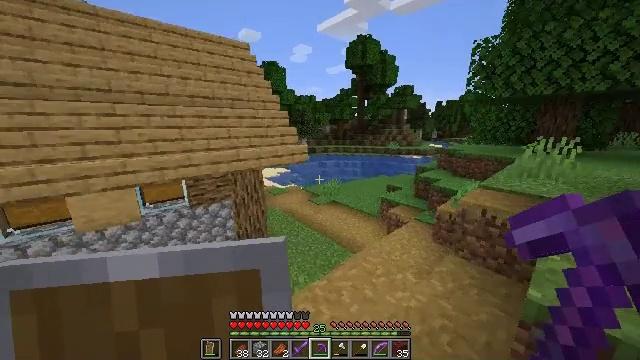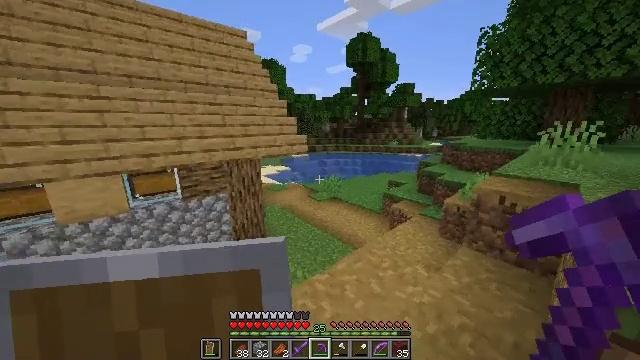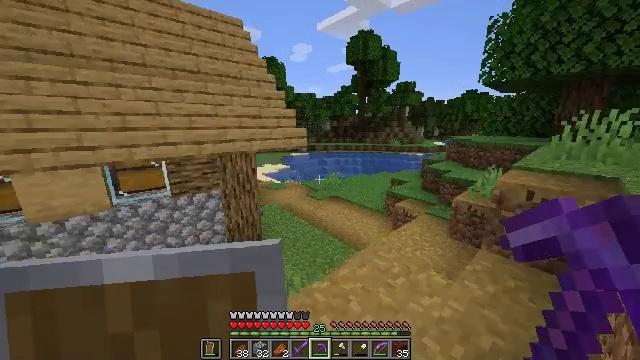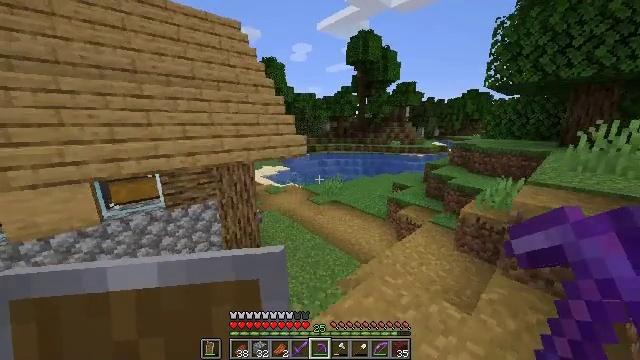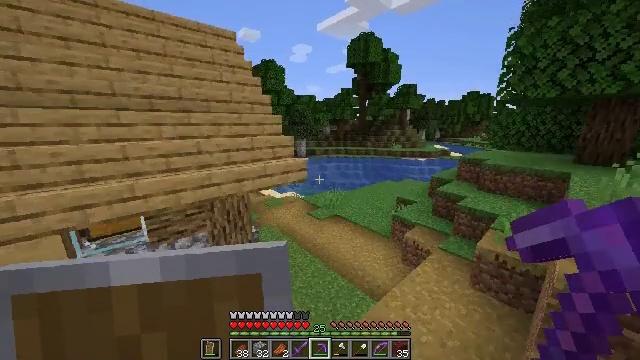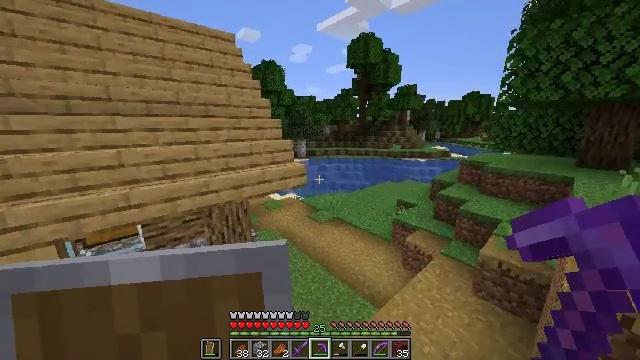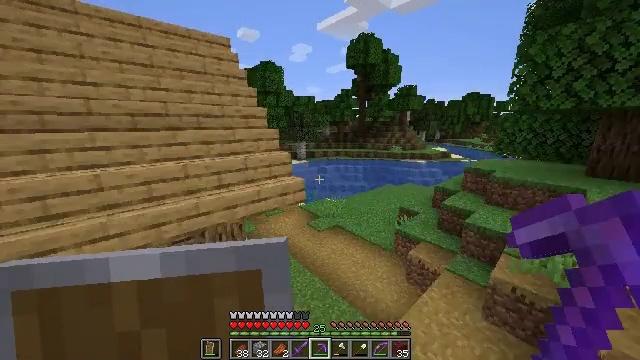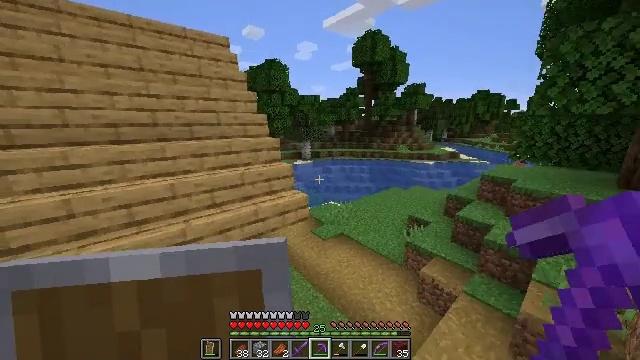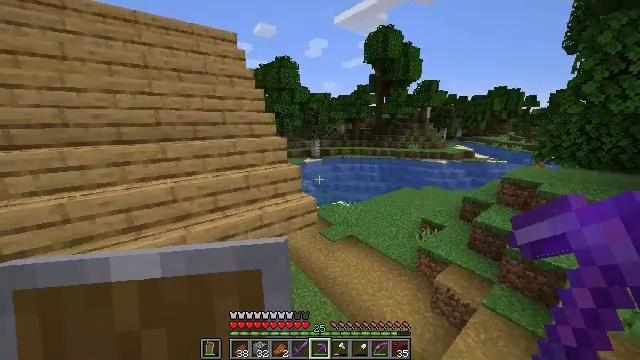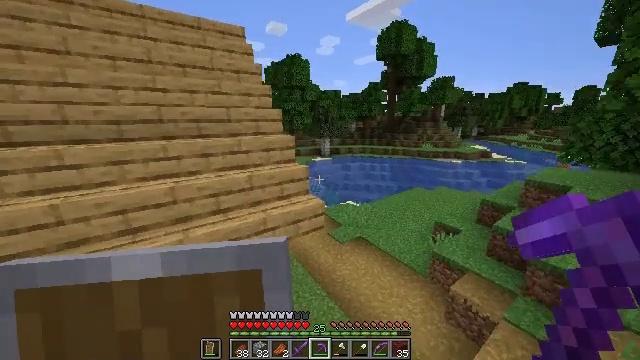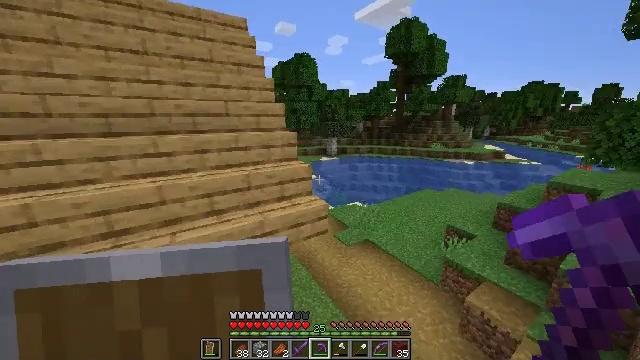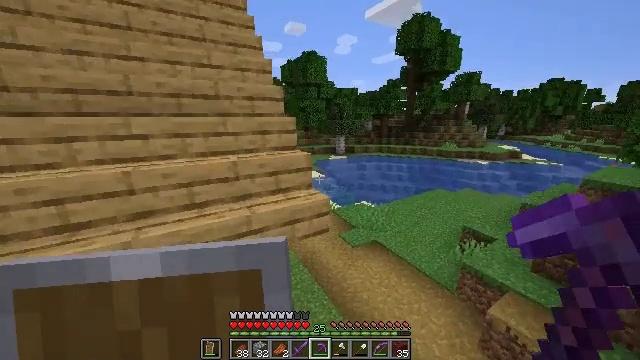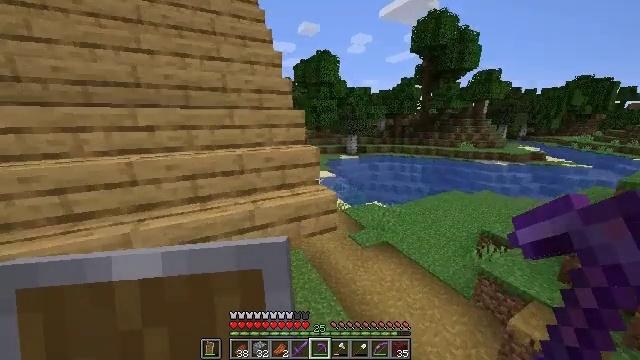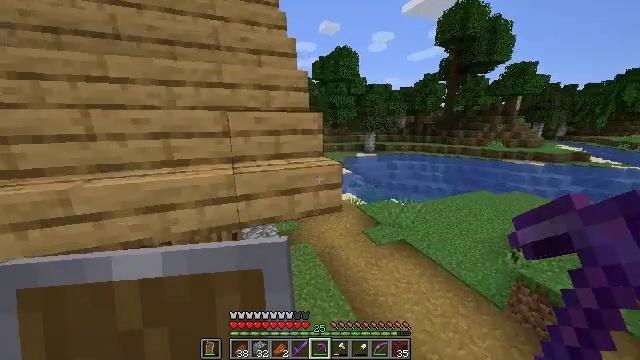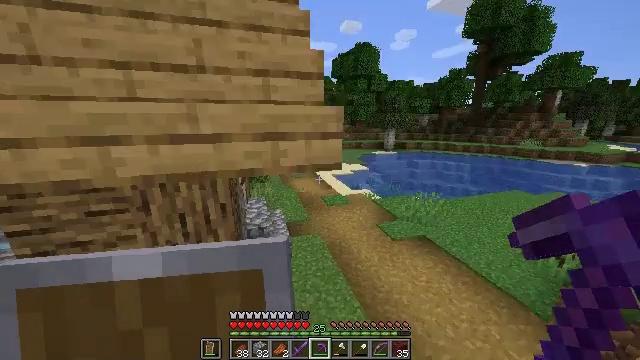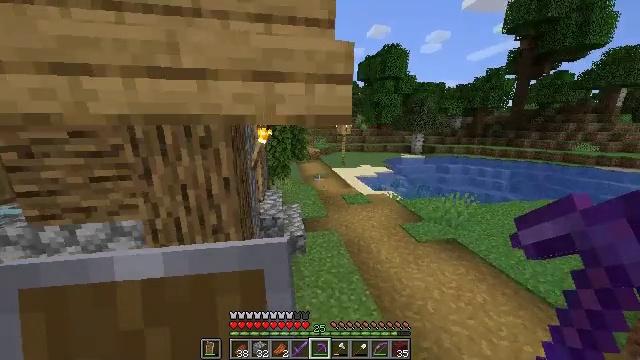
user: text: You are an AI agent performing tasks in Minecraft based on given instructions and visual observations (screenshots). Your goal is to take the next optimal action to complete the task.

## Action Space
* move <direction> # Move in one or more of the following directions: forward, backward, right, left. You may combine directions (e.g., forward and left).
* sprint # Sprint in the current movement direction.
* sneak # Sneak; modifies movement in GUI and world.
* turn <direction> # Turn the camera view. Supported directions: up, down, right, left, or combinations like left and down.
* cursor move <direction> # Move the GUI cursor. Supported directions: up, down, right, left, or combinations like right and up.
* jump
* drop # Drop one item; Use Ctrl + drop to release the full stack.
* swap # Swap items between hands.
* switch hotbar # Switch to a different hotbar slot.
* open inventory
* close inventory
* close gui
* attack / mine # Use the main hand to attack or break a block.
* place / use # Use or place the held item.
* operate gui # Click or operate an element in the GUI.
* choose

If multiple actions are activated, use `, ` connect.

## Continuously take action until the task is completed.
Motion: motion action
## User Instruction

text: Use the smithing table interface to craft a netherite chestplate.
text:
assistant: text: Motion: move forward, jump
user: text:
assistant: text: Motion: move forward, jump
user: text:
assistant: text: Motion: move forward, jump
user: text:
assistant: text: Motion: move forward, jump
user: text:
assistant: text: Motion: move forward, jump
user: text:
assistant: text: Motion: move forward, jump
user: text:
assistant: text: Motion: move forward, turn left
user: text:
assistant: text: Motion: move forward, turn left
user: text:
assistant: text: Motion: move forward and move right, turn left
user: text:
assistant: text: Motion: move forward and move right, turn left
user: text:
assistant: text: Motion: move forward and move right, turn left
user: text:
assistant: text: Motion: move forward and move right, turn left
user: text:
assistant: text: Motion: move forward and move right, turn left
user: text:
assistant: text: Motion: move forward and move right, turn left
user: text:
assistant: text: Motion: move forward and move right, turn left and up
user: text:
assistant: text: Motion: move forward and move right, turn left and up
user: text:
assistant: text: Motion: move forward and move right, turn left and up
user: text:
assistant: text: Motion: move forward and move right, turn left and up
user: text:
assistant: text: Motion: move forward and move right, turn left and up
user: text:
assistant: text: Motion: move forward and move right, turn left and up
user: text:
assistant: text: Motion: move forward and move right, turn left
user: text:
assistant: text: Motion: move forward and move right, turn left
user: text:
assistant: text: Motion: move forward and move right, turn left
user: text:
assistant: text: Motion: move forward and move right, turn left
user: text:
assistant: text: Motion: move forward and move right, turn left
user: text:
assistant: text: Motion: move forward and move right, turn left
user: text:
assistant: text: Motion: move forward and move right, turn left
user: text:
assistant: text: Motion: move forward and move right, turn left
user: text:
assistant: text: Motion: move forward and move right, turn left
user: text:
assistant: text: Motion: move forward and move right, turn left